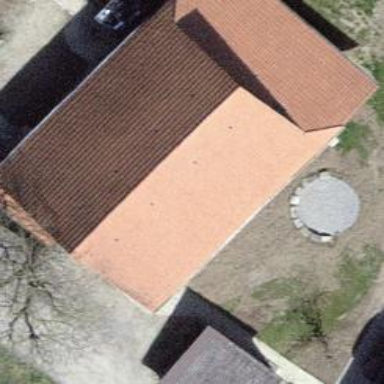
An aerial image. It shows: Barn.